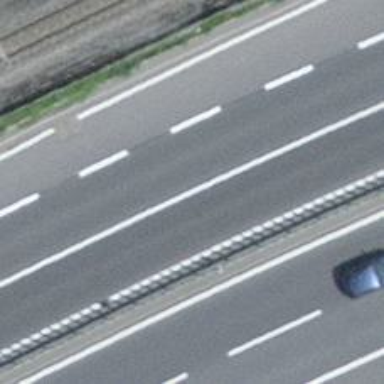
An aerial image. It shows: Trunk highway.